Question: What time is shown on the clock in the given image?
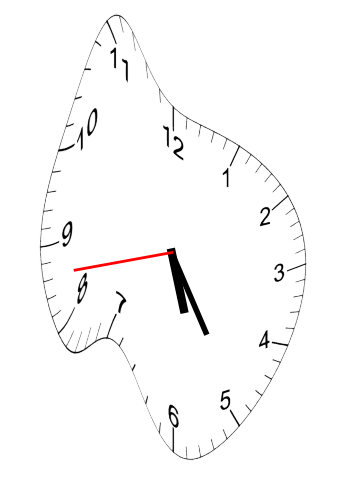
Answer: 05:24:43